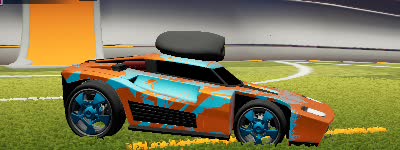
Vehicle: breakout